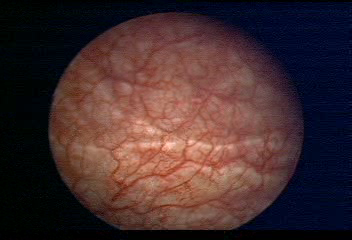
Modality: WLC
Class: Normal mucosa
Bladder cancer association: No